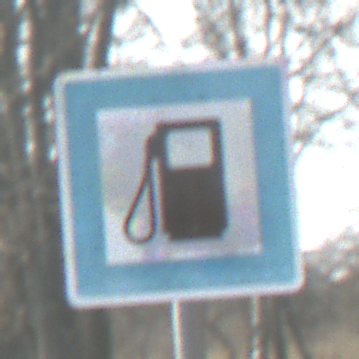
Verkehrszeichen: Tankstelle
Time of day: MorningAfternoon
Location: Outdoor (Suburban)
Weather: PartlyCloudy
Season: NotSpecified
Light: Natural